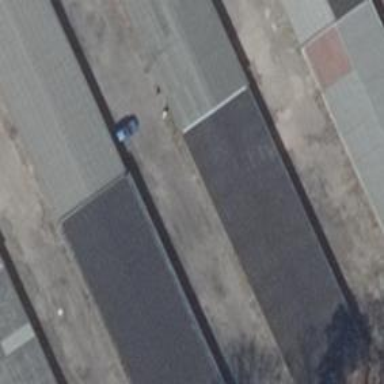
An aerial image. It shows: Garages with gabled roofs. The roofs are grey in color and oriented along the building.